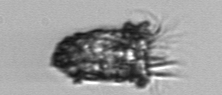
Label: Tintinnopsis